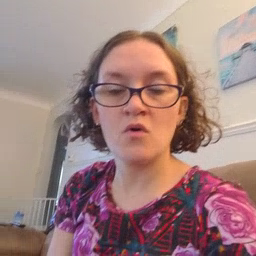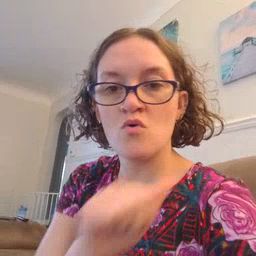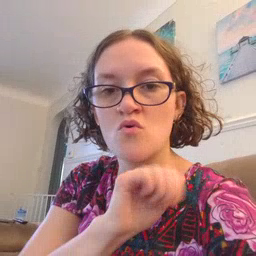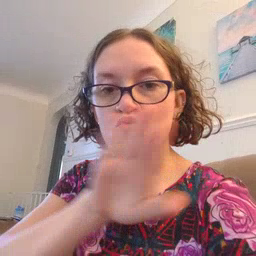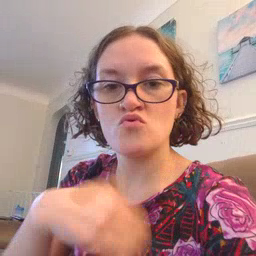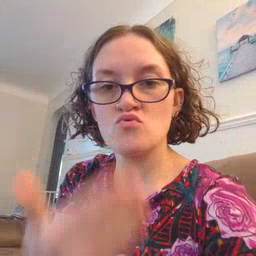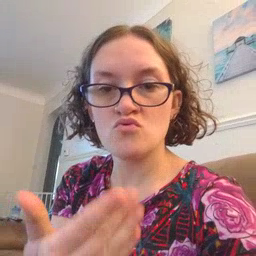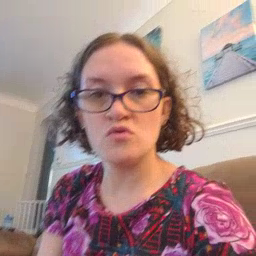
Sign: all